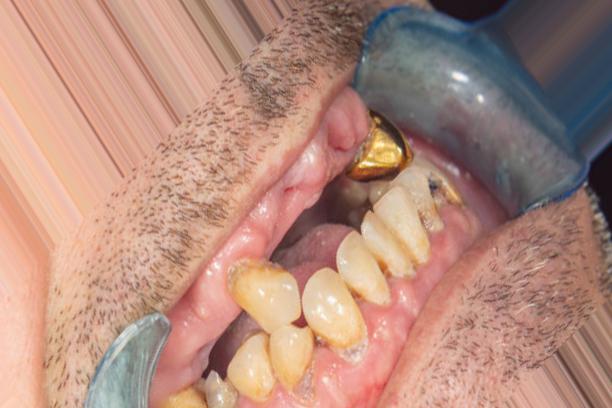
Condition: Caries